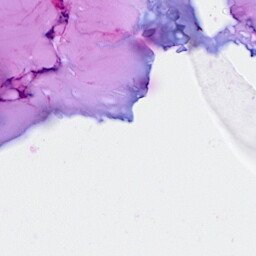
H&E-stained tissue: Breast